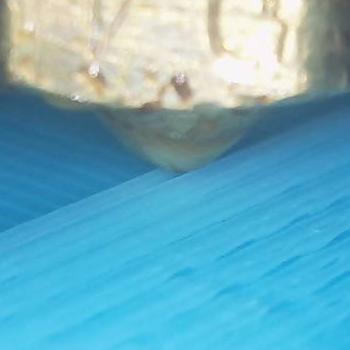
Flow rate: 44%